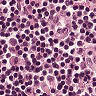
Metastatic tissue present: no